Question: I would like to change the appearance of the vertical split division, which currently uses '|'. Is there a Vim setting, or can it be modified in the source code? Please give me some tips.

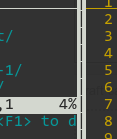
Answer: That settings is managed by the 'fillchars' setting. To modify it to use a different character than '|', use
'''
" Set the vertical split character to +
:set fillchars+=vert:\+
" Set the vertical split character to a space (there is a single space after '\ ')
:set fillchars+=vert:'''
A single whitespace character for the vertical fillchar will make it so that your colorscheme's vertical split color is all you see.
### Example using a single whitespace character as the second sample above. The colorscheme background color shows through.

The width of the split line is dependent upon the current font size. It is one character width of the current fixed-width font.
Read the documentation on 'fillchars' with
'''
:help fillchars
'''